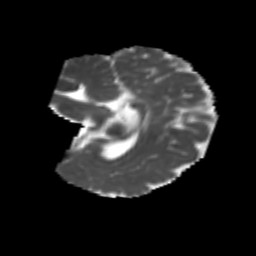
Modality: MD
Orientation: sagittal
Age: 6
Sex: female
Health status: healthy